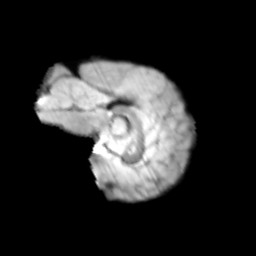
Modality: T2w
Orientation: sagittal
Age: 10
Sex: male
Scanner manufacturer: siemens
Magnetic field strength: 3 T
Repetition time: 3.8 s
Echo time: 0.07 s